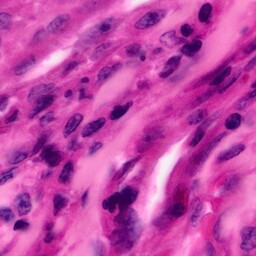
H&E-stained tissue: Pancreatic